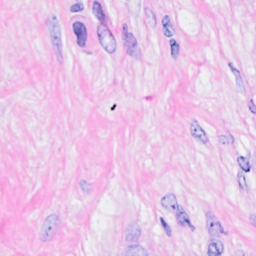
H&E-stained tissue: Breast